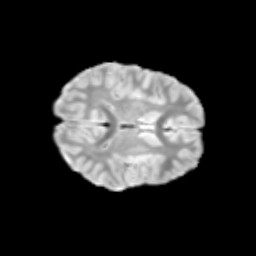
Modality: T2w
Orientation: axial
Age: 9
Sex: male
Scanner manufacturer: siemens
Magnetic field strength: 3 T
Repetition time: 3.8 s
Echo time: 0.07 s